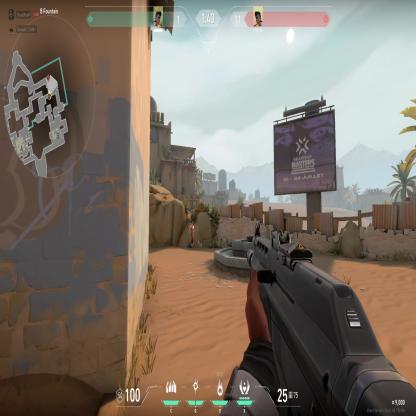
Label: enemy